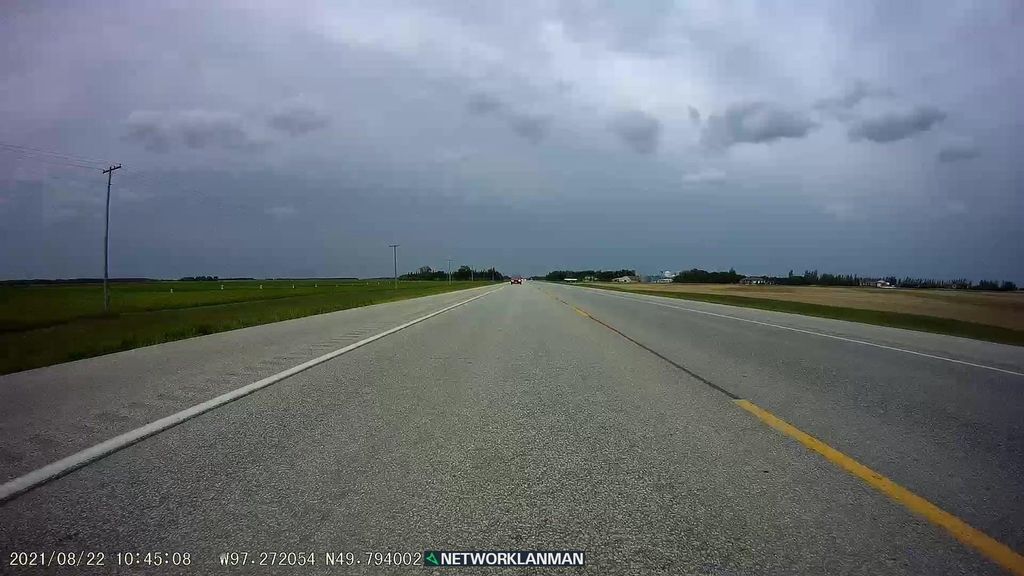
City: winnipeg